Field crop: tomato
Growth stage: 1
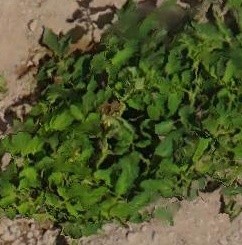
Species: tomato